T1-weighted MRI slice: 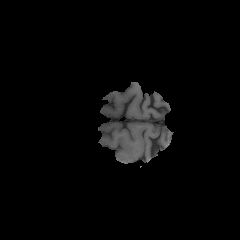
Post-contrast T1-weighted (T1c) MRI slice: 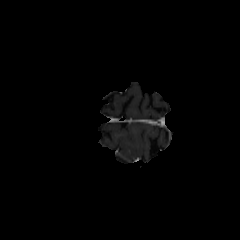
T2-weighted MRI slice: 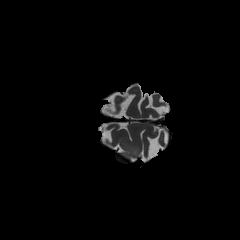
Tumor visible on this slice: yes